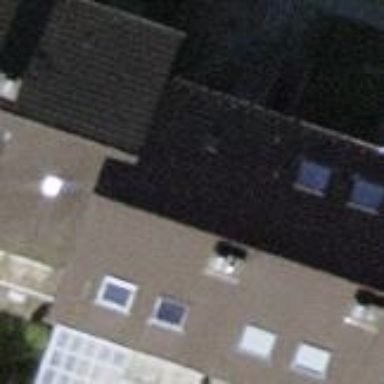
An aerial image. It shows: Terrace building.